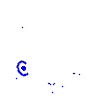
Particle: kaon